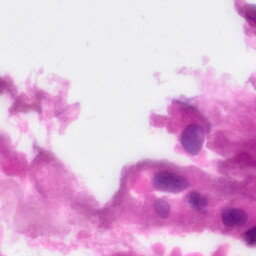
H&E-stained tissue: Pancreatic